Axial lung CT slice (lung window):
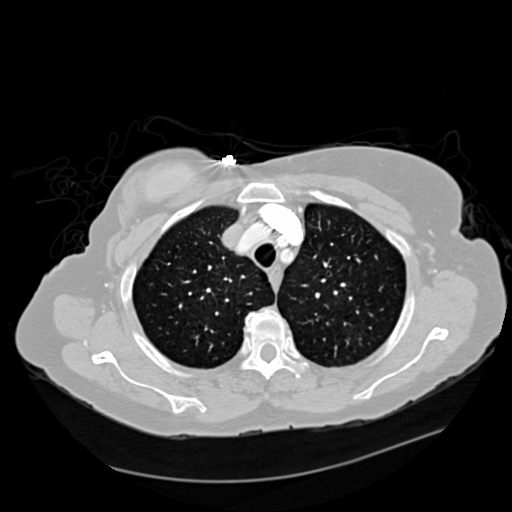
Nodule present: no